Question: I'm currently working with django project. I had to filter the data store on the database based on the user input on form (at template) as looked below.

On form user either enter value or leave it blank. So what I have to do is first find the (valid) user input and then fire appropriate query to display data as user input in the form. So final result should be displayed on table at template.
As I'm new to django, how should I have to pass the data and fire query to represent data at multiple field. As help or link related to these type problem are expected. ( I just able to filter from the database with only one form and had no concept to solve this.)
Model of my temp project is as below.
'''
class exReporter(models.Model):
first_name = models.CharField(max_length=30)
last_name = models.CharField(max_length=30)
email = models.EmailField()
gender = models.CharField(max_length=1)
age = models.IntegerField()
label = models.IntegerField()
'''
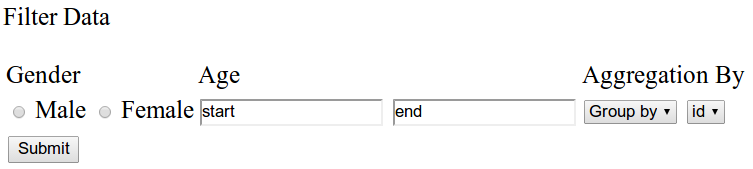
Answer: There are a number of approaches you can take, but here is one solution you can use that involves chaining together the appropriate filters based on the form's posted data:
*Note: To conform to Python's naming convention, rename class to .
'''
# views.py
def process_ex_reporter_form(request):
if request.method == "POST":
# ExReporterForm implementation details not included.
ex_reporter_form = ExReporterForm(request.POST)
if ex_reporter_form.is_valid():
# If form field has no data, cleaned data should be None.
gender = ex_reporter_form.cleaned_data['gender']
age_start = ex_reporter_form.cleaned_data['age_start']
age_end = ex_reporter_form.cleaned_data['age_end']
aggregation_group = ex_reporter_form.cleaned_data['aggregation_group']
aggregation_id = ex_reporter_form.cleaned_data['aggregation_id']
ex_reporters = ExReporter.objects.get_ex_reporters(gender, age_start,
age_end, aggregation_group, aggregation_id)
else:
# Pass back form for correction.
pass
else:
# Pass new form to user.
pass
# models.py
class ExReporterManager(models.Manager):
def get_ex_reporters(self, gender, age_start, age_end, aggregation_group,
aggregation_id):
ex_reporters = super(ExReporterManager, self).get_query_set().all()
# Even though the filters are being applied in separate statements,
# database will only be hit once.
if ex_reporters:
if gender:
ex_reporters = ex_reporters.filter(gender=gender)
if age_start:
ex_reporters = ex_reporters.filter(age__gt=age_start)
if age_end:
ex_reporters = ex_reporters.filter(age__lt=age_end)
# Apply further filter logic for aggregation types supported.
return ex_reporters
'''